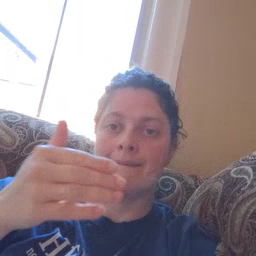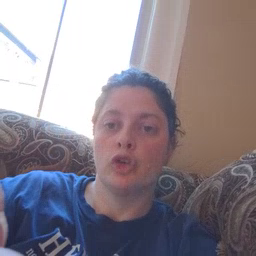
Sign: after